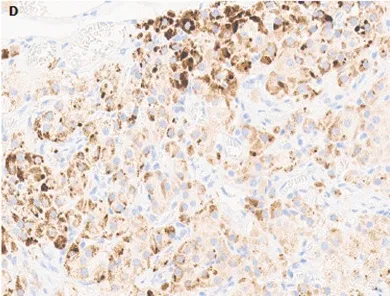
X200).
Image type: pathology (immunostaining)